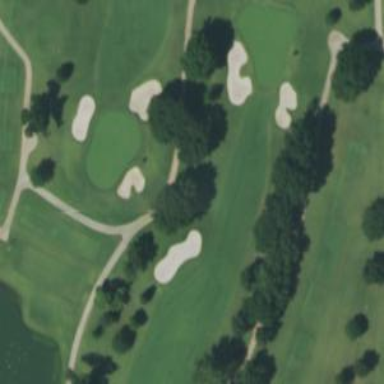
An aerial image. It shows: Path for both road and golf.